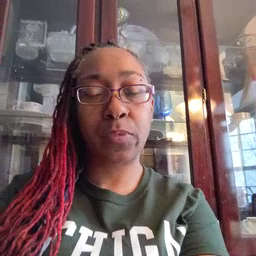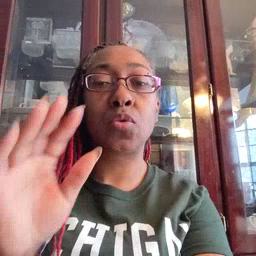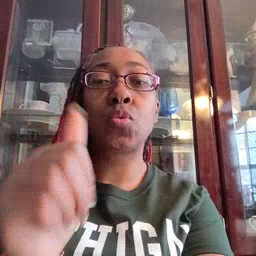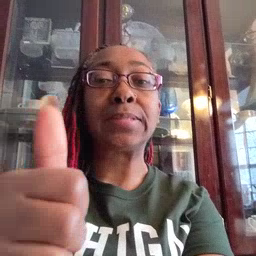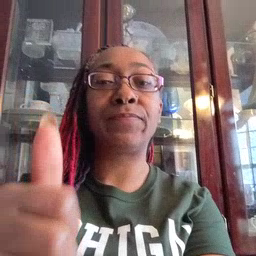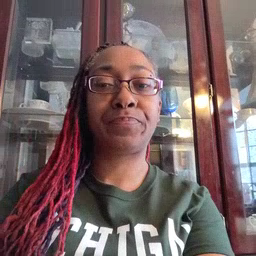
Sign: yourself